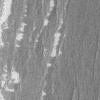
Atmospheric dust classification: not_dusty